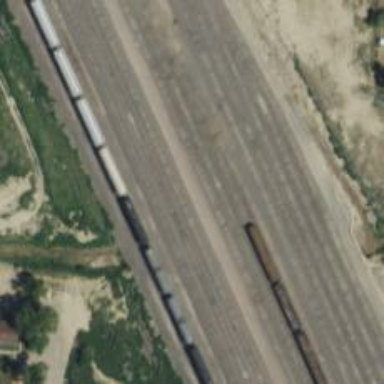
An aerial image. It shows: Railway yard in service.